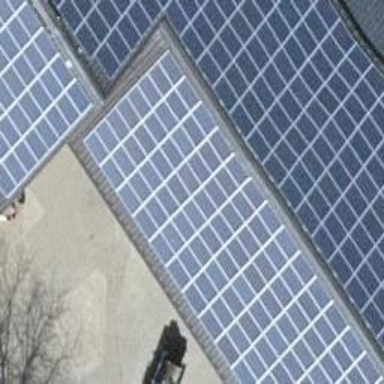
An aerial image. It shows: Solar power generator.